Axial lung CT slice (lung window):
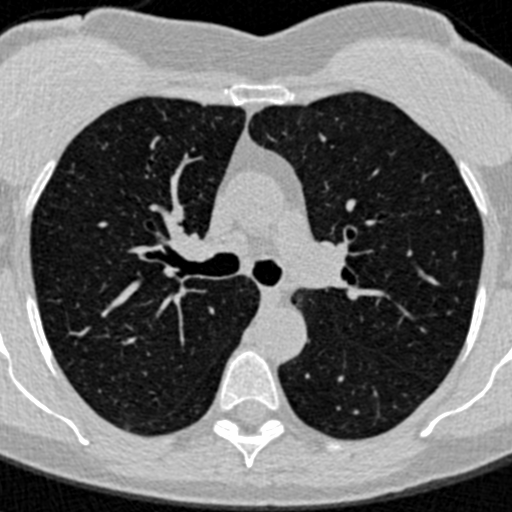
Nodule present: no